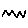
Label: zigzag